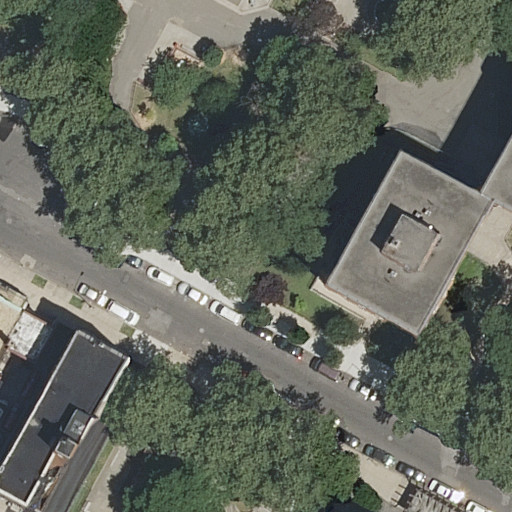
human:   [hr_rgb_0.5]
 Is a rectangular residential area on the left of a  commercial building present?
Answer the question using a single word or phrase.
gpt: no

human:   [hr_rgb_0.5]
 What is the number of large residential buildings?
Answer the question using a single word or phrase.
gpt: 1

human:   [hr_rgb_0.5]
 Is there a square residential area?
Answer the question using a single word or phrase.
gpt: no

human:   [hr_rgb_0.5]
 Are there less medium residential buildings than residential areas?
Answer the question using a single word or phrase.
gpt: no

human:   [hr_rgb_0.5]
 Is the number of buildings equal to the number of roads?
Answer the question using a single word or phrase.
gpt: no

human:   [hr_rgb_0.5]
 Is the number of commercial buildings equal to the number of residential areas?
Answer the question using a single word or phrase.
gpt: no

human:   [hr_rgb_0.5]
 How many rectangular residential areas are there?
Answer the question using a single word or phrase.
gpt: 1

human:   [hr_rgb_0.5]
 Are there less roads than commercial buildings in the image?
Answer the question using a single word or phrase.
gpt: no

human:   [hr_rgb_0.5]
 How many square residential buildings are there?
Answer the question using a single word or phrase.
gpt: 0

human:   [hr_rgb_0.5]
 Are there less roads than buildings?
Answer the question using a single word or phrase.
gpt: yes

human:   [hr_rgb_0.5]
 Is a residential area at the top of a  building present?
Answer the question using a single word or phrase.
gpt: yes

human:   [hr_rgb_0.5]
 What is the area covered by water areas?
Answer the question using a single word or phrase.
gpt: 0m2

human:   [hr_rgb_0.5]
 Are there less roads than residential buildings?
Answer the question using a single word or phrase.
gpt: yes

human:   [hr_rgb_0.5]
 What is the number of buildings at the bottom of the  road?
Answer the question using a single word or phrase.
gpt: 0

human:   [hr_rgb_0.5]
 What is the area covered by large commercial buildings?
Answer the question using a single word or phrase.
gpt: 0m2

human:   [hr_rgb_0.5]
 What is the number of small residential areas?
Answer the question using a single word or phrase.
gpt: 0

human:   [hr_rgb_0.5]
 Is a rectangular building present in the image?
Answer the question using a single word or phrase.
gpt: no

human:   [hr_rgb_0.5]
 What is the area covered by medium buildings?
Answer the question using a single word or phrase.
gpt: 344m2

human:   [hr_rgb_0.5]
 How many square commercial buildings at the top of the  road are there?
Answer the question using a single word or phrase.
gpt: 0

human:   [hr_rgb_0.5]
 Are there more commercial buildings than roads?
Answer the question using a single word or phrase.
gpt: no

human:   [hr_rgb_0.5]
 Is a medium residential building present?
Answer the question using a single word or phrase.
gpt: yes

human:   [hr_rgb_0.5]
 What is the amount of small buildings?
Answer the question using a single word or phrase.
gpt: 1

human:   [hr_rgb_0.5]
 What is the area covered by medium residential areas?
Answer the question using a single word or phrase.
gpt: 284m2

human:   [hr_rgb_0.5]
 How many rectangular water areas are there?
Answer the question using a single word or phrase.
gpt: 0

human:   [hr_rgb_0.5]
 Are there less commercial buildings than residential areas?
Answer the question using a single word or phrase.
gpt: yes

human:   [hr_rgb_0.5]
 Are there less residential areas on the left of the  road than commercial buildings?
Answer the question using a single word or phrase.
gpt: no

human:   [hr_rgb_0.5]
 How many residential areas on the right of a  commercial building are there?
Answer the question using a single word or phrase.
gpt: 0

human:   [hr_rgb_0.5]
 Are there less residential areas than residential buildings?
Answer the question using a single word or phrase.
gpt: yes

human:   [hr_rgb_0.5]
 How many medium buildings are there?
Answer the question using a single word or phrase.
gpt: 1

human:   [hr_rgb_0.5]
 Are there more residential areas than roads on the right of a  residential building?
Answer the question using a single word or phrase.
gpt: yes

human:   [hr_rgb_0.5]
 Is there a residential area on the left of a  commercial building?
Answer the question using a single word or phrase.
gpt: no

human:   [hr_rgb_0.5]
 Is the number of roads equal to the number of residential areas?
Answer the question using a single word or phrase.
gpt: yes

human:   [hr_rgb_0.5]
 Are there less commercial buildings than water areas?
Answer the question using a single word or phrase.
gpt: no

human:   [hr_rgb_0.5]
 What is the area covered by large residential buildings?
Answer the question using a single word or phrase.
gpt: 687m2

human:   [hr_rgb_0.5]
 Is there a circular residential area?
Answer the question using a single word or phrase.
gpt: no

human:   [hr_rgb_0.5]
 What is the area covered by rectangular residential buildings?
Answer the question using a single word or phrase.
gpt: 0m2